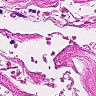
Metastatic tissue present: no